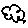
Label: cloud